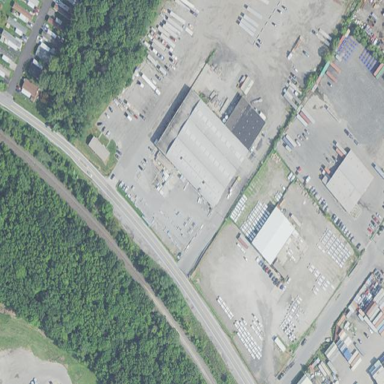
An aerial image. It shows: Commercial building.